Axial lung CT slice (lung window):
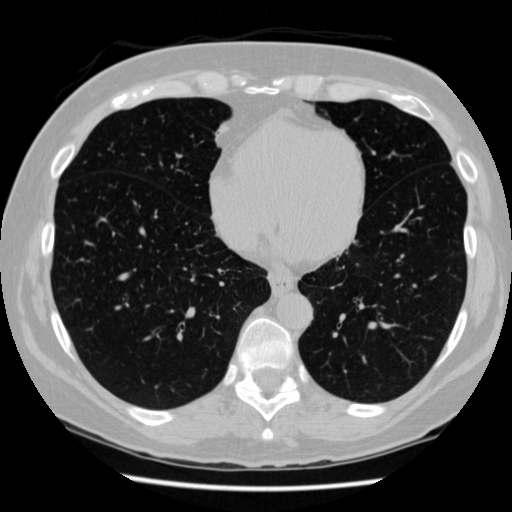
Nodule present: no